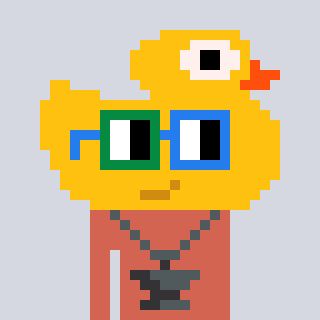
a pixel art character with square green and blue glasses, a ducky-shaped head and a peachy-colored body on a cool background